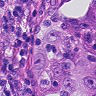
Metastatic tissue present: yes